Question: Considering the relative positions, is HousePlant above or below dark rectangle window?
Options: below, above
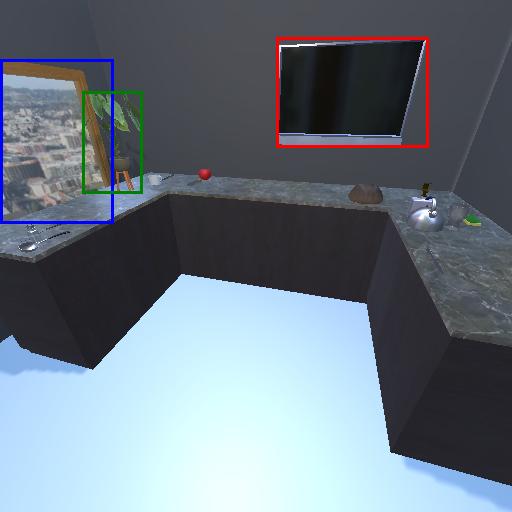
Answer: below